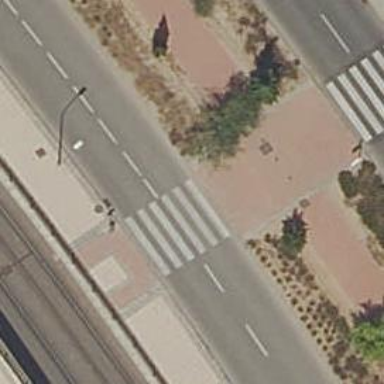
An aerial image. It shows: Uncontrolled crossing on the road.